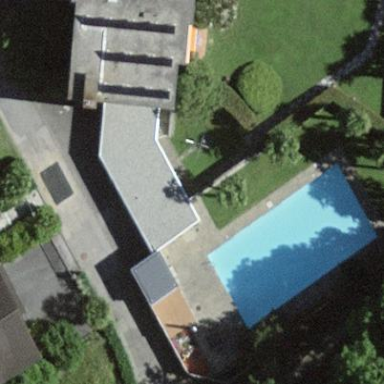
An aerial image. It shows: Swimming pool located in leisure land.